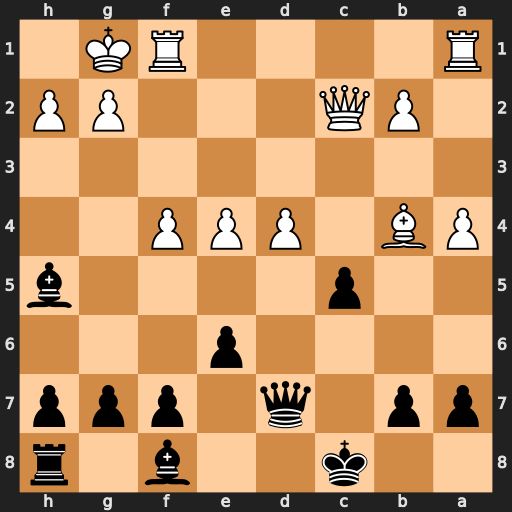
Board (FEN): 2k2b1r/pp1q1ppp/4p3/2p4b/PB1PPP2/8/1PQ3PP/R4RK1
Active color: b
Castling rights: -
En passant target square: -
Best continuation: Qxd4+ Kh1 Qxb4